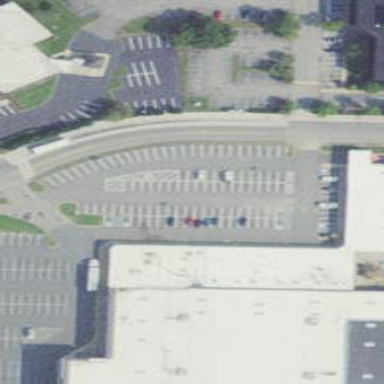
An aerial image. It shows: Parking area with surface.